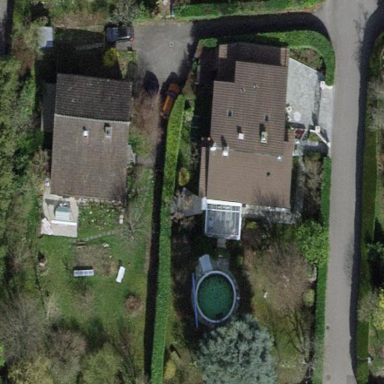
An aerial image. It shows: Garden surrounded by fence.